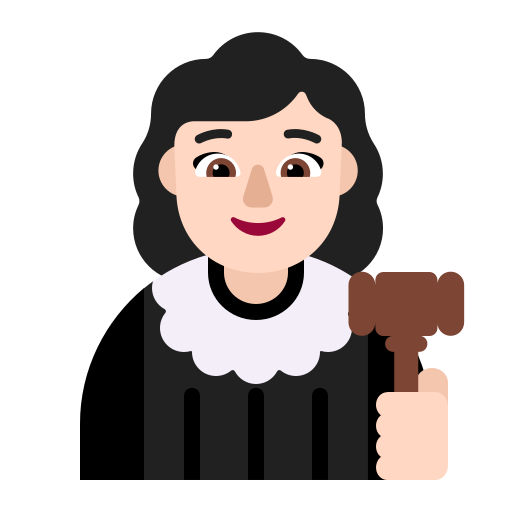
woman judge flat light